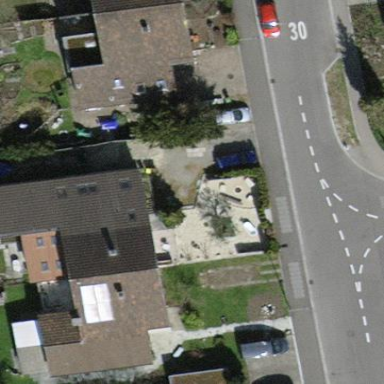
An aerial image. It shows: Building with tiled roof.